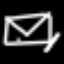
Label: hourglass